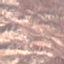
Land use / land cover class: HerbaceousVegetation